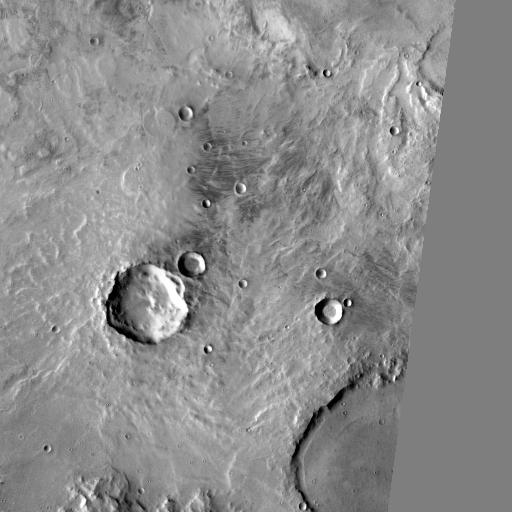
Crater classes present: Background, Other, Layered, Buried